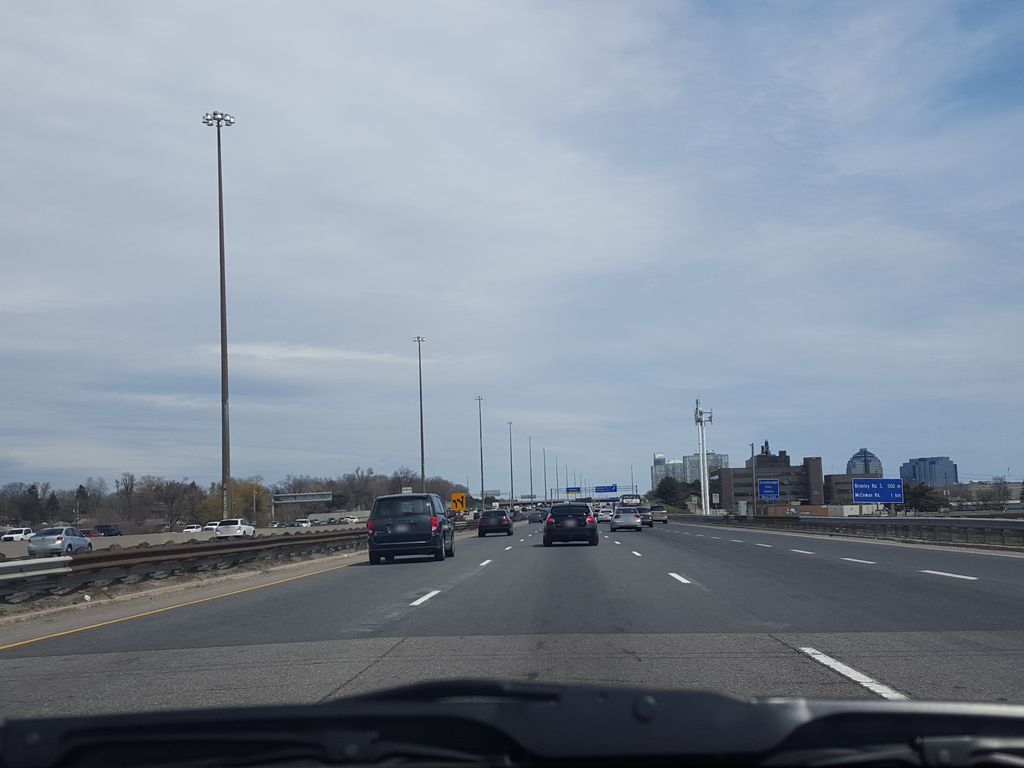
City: toronto